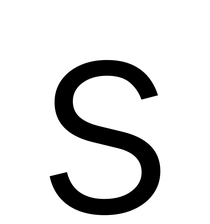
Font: Inter_Light